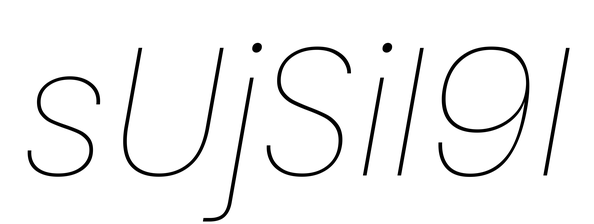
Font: Poppins-ThinItalic